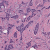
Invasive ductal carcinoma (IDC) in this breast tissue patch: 1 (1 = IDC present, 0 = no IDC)